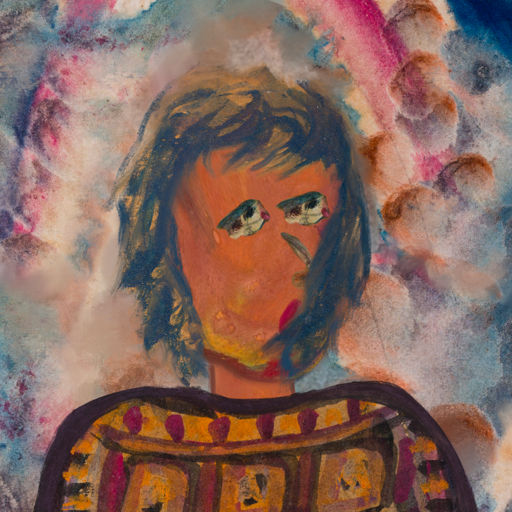
Background: Rupkatha, Head And Neck Side: Mother_And_Son_Son, Face Side: Pipe, Bust: Doll, Hair Side: In_The_Sun, Head Accessory: Blank, Second Necklace: Blank, Necklace: Blank, Baby: Blank